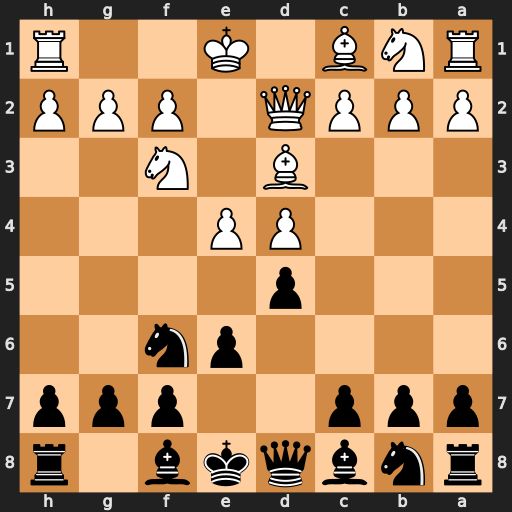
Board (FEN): rnbqkb1r/ppp2ppp/4pn2/3p4/3PP3/3B1N2/PPPQ1PPP/RNB1K2R
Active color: b
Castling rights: KQkq
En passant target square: -
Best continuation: dxe4 Bxe4 Nxe4